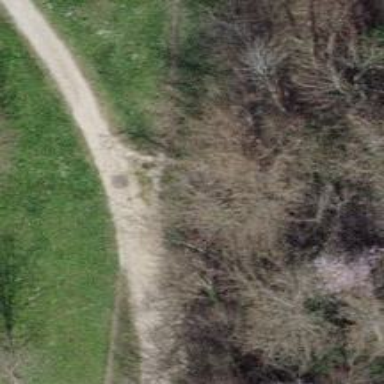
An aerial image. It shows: Gravel path.